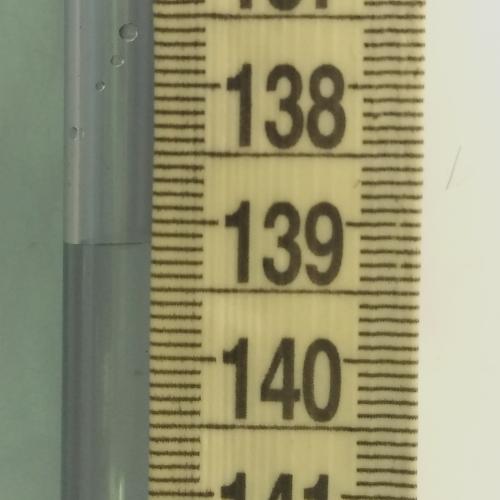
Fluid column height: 139.2 cm